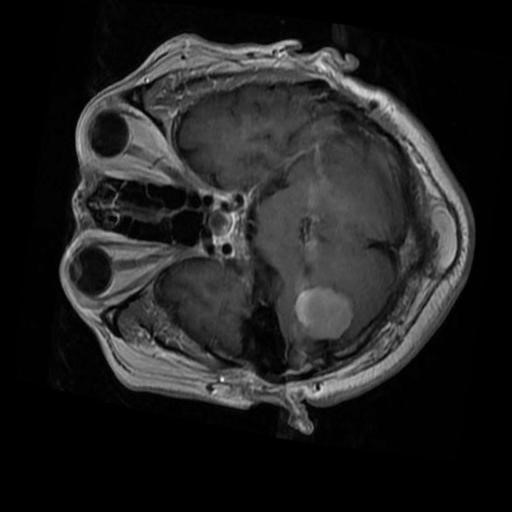
Label: brain_menin